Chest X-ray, PA view. Patient: 53 years old, sex F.
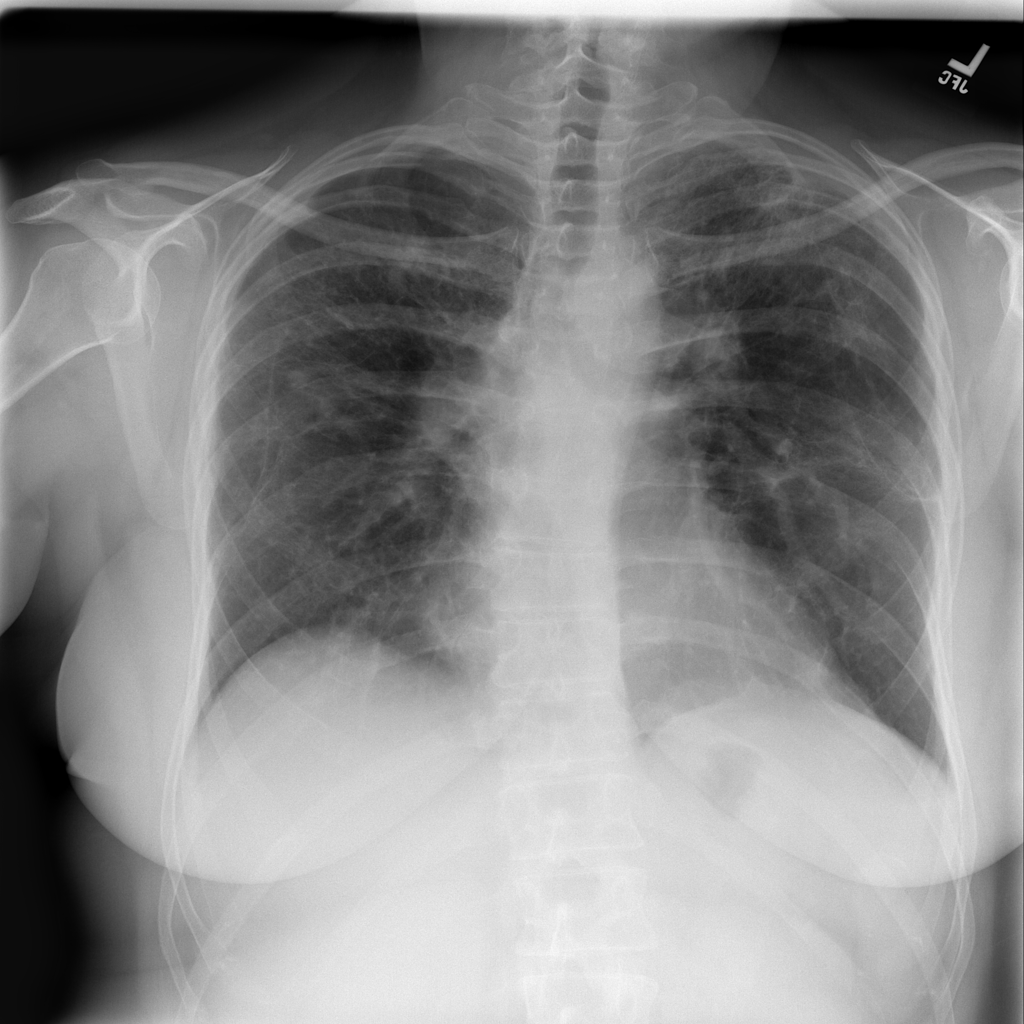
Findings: No Finding